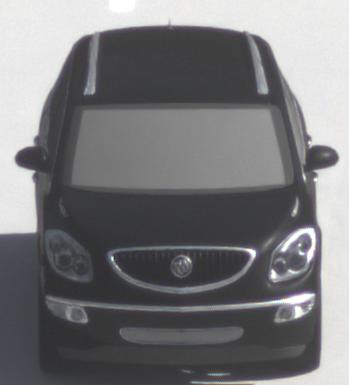
Make: Buick
Model: Enclave
Detailed model: GMT967
Model produced from: 2007
Model produced until: 2017
Doors: 5
Color: black
Road condition: dry road
Daytime: morning or afternoon
Contrast: medium contrast